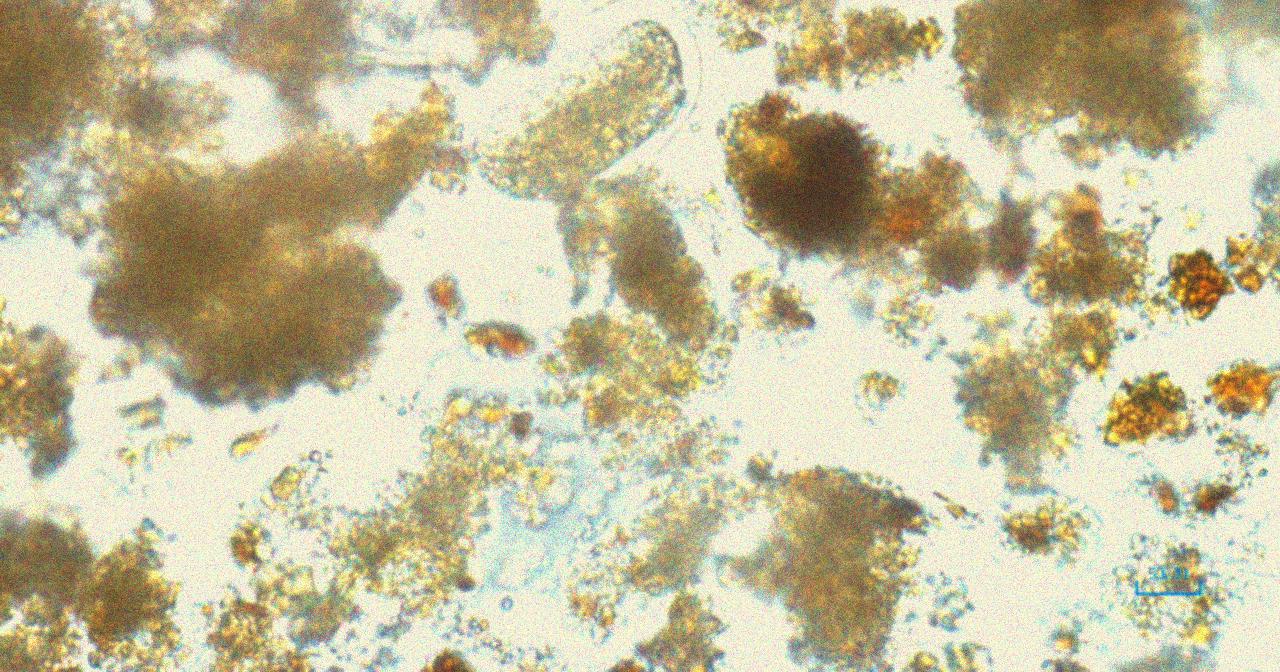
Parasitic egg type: Hookworm egg